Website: bh-photo
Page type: customer-info-address
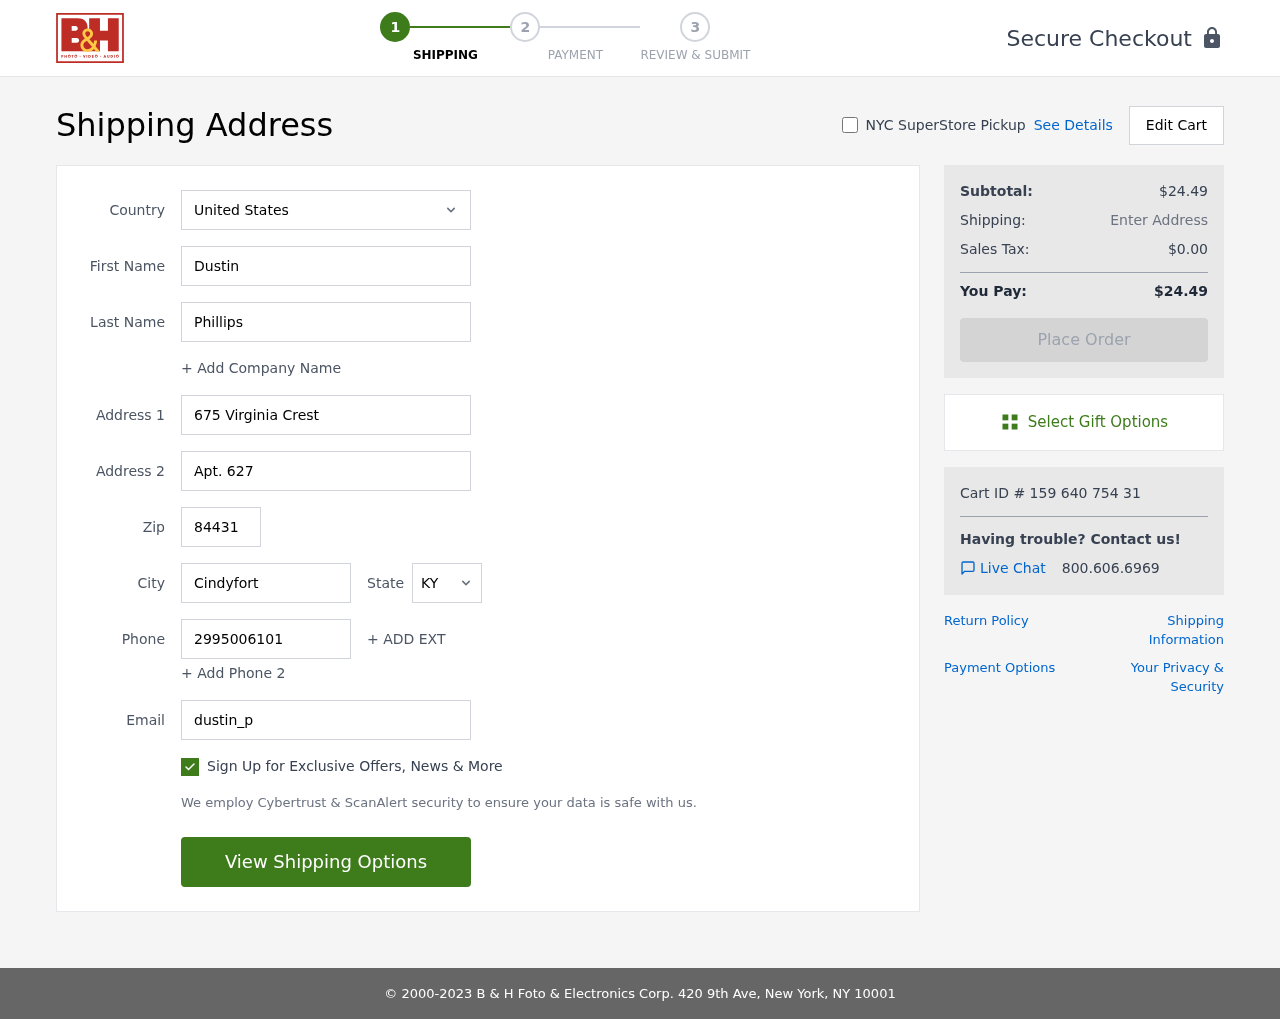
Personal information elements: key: PII_CITY
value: Cindyfort
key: PII_COUNTRY
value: United States
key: PII_EMAIL
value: dustin_phillips@gmail.com
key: PII_FIRSTNAME
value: Dustin
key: PII_LASTNAME
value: Phillips
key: PII_PHONE
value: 2995006101
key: PII_POSTCODE
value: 84431
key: PII_STATE_ABBR
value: KY
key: PII_STREET
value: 675 Virginia Crest
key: PII_STREET2
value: Apt. 627
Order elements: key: ORDER_SUBTOTAL
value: $24.49
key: ORDER_TAX
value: $0.00
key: ORDER_TOTAL
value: $24.49
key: ORDER_ID
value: Cart ID # 159 640 754 31